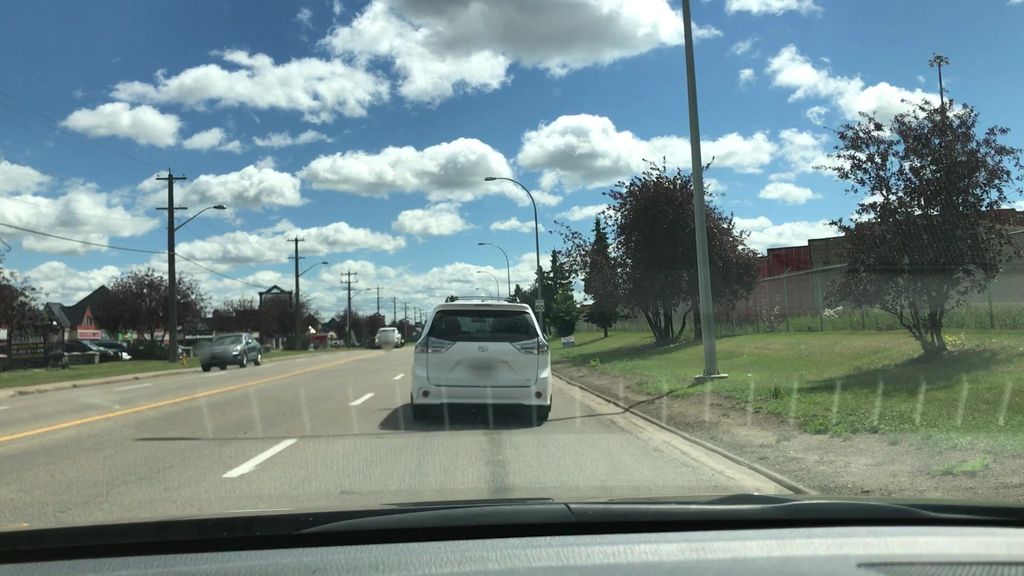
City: edmonton